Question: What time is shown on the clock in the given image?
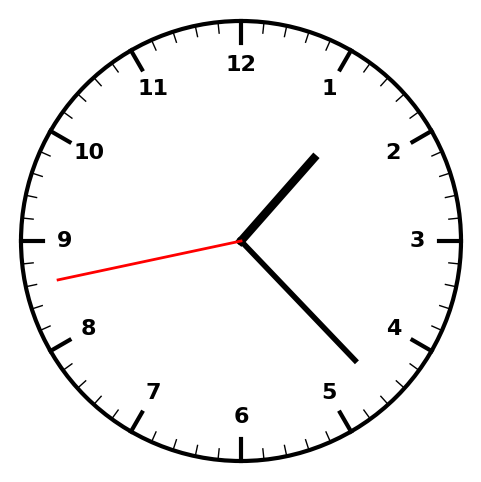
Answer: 01:22:43